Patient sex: M
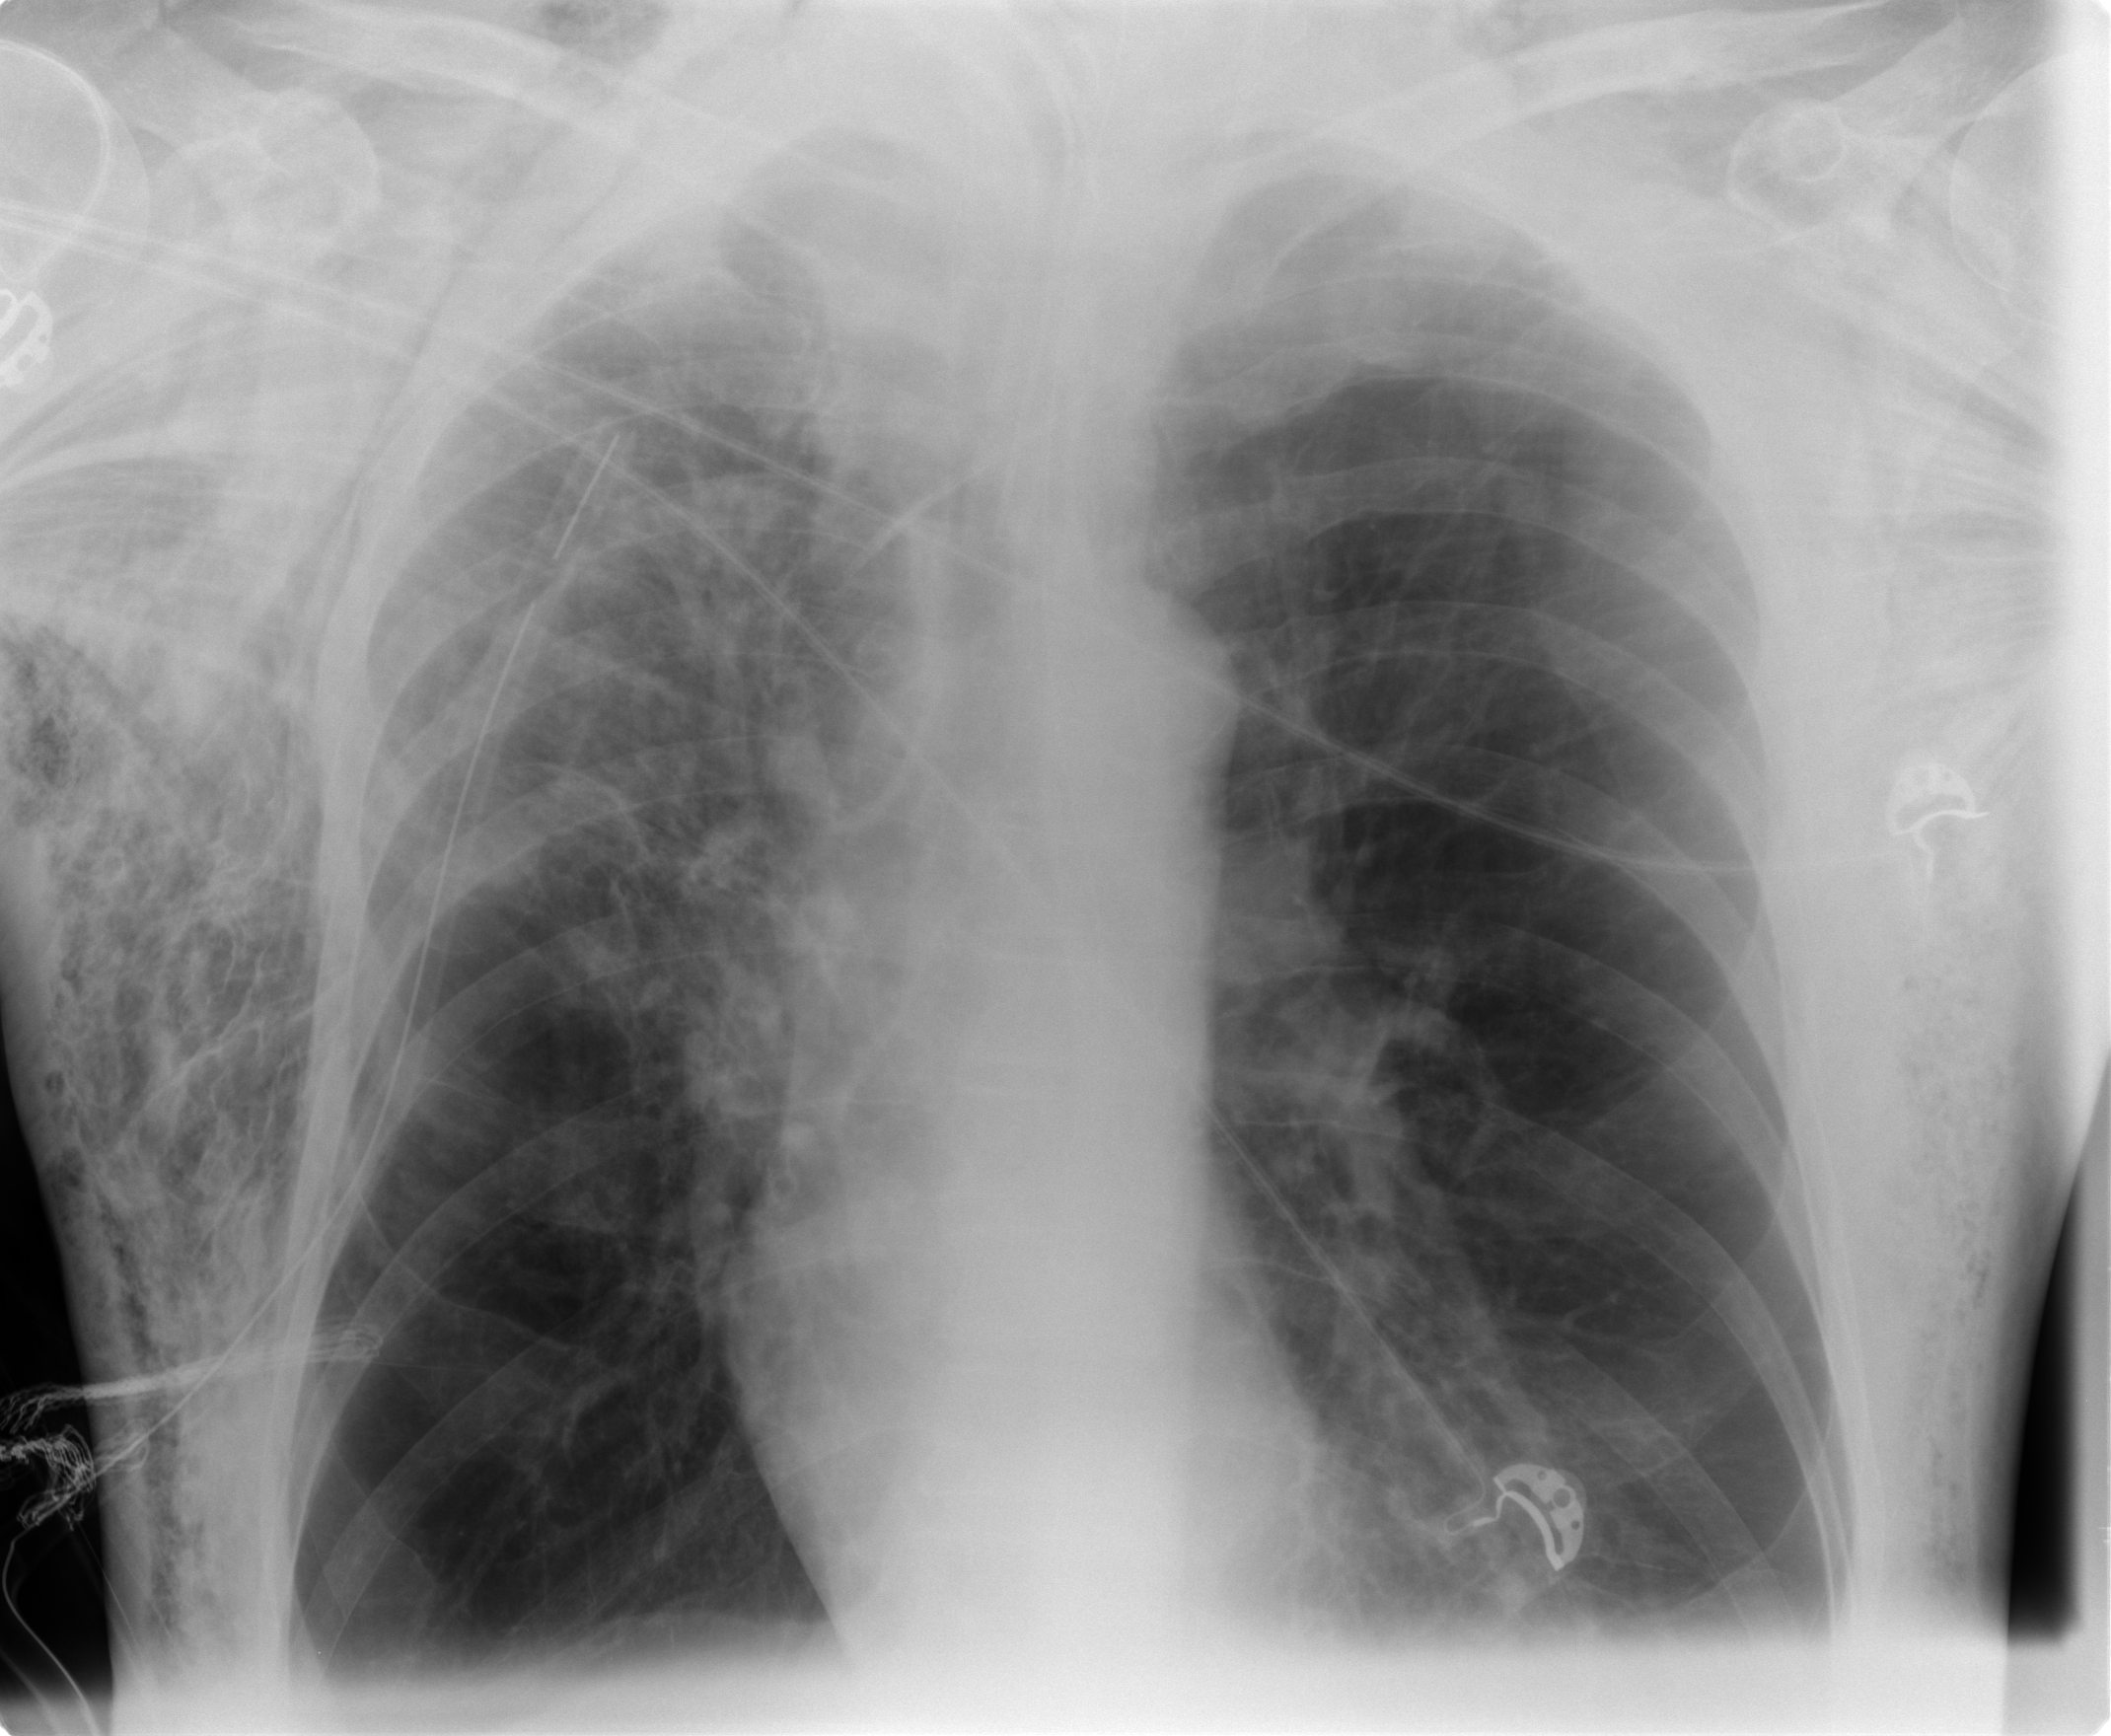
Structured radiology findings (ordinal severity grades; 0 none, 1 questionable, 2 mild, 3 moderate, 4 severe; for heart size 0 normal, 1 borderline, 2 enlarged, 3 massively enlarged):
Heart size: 0
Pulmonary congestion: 0
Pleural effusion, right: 0
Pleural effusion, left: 0
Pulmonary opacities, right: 2
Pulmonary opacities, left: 0
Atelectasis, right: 3
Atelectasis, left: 0